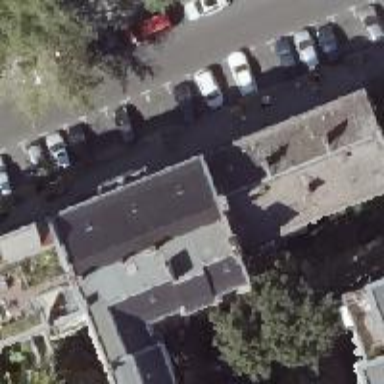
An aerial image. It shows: Parking area with sett surface.